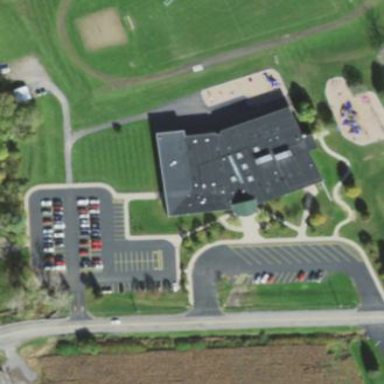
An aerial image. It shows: School building.